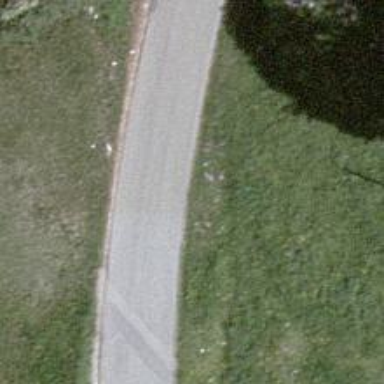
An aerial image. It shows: Tertiary road.